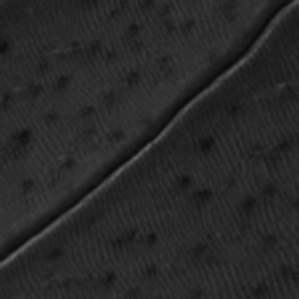
Label: frost